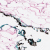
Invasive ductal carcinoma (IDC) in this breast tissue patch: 0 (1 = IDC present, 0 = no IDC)